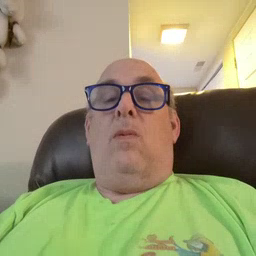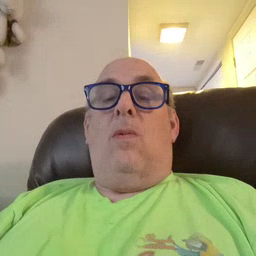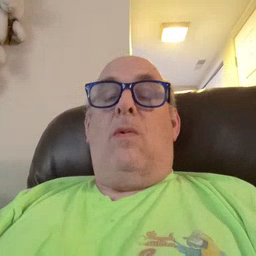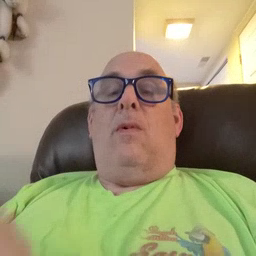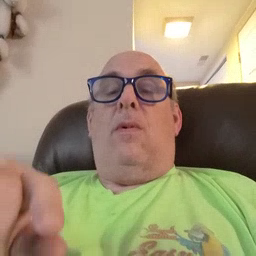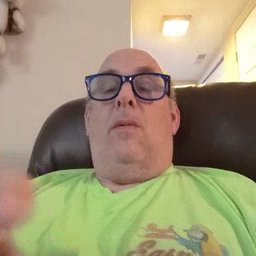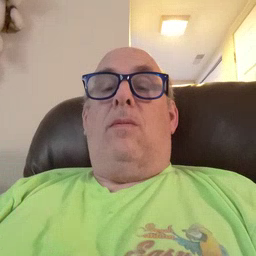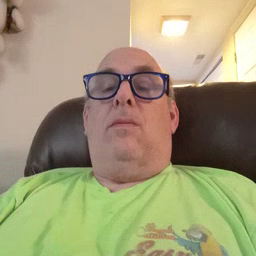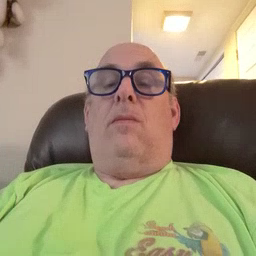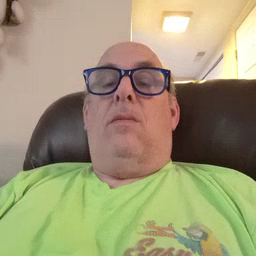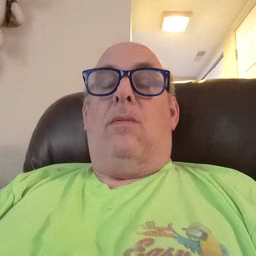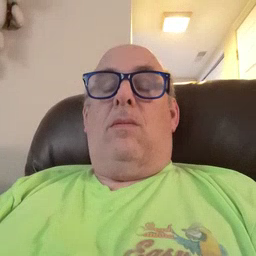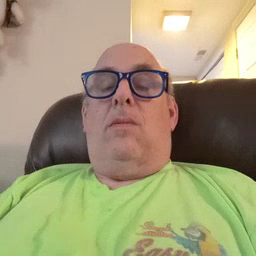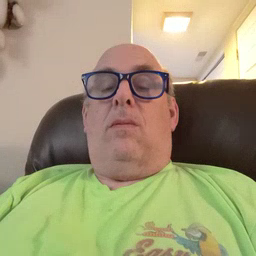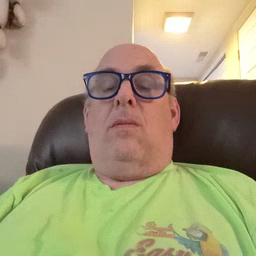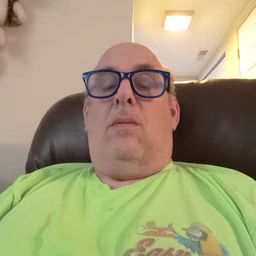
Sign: puppy